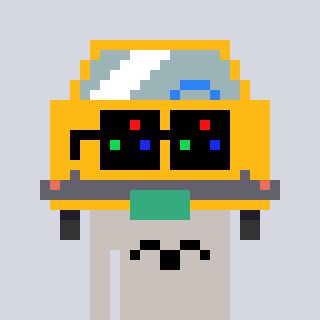
a pixel art character with square black sunglasses, a taxi-shaped head and a foggrey-colored body on a cool background